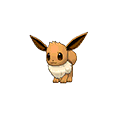
Pok\u00e9mon: eevee